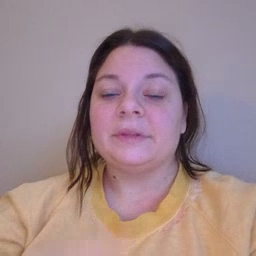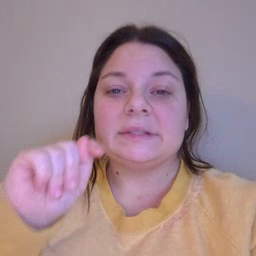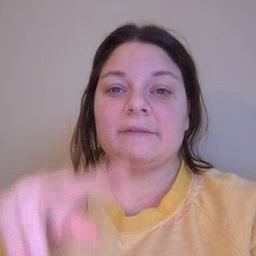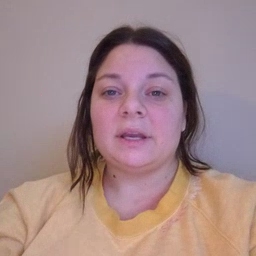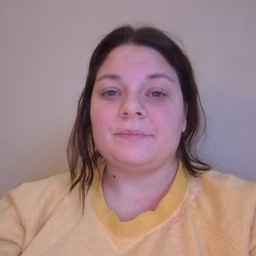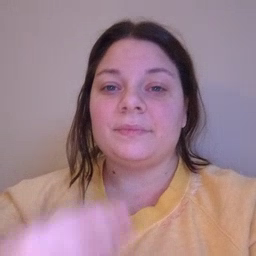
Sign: TV